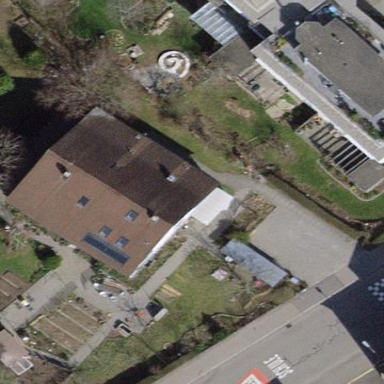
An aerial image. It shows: Terrace building.